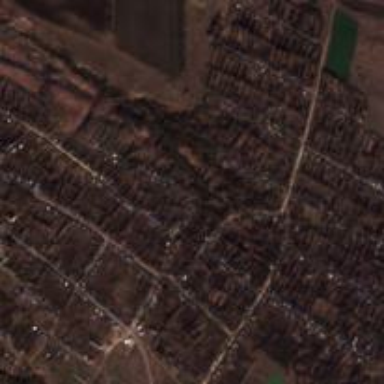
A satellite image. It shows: Village.